Question: The top widget on my wordpress <URL>.
I've been trying for many hours to change or remove that height attribute, but I cant find where it is originated from and how to deal with it.
Please help!!

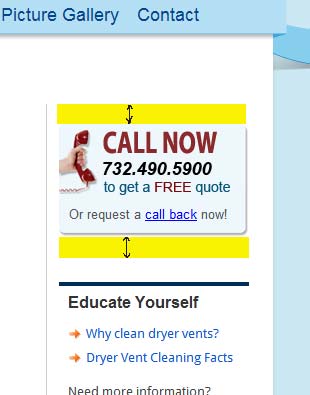
Answer: it seems you have a lot of ' ' unicode sequences before and after your element in the source code causing all that unwanted space. (they are visible using firebug)

you cannot perceive them in the source code, because that character is the 'ZERO WIDTH SPACE' '(U+200B)'